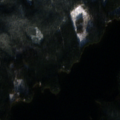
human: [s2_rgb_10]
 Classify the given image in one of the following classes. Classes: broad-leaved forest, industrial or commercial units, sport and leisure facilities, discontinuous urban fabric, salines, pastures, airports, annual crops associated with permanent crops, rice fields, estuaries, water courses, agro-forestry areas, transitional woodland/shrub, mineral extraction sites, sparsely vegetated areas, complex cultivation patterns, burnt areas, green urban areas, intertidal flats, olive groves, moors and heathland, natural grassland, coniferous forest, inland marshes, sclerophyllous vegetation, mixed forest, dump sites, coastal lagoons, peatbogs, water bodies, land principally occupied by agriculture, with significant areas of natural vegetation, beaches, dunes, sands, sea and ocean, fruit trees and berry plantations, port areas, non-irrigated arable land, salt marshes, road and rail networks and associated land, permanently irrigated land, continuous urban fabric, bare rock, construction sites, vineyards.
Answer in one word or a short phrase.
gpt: coniferous forest, water bodies